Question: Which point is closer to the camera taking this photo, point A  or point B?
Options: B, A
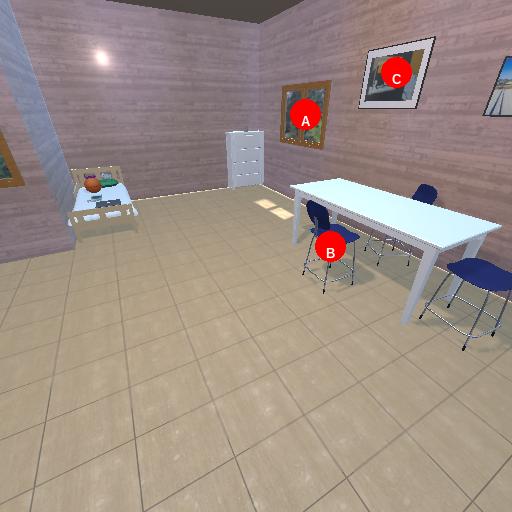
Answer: B